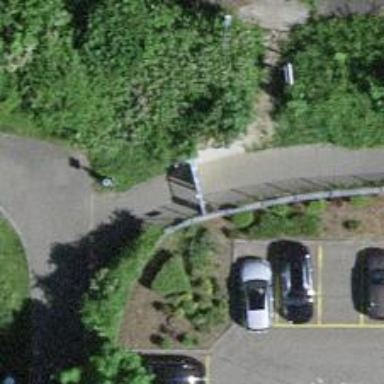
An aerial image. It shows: Gate.